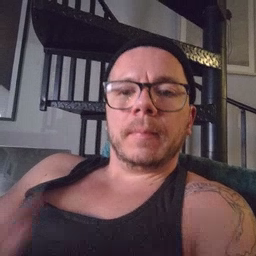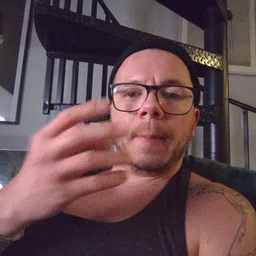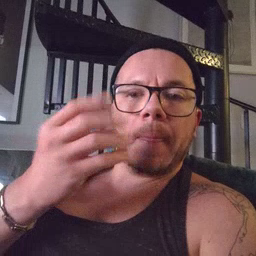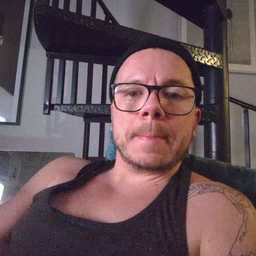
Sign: outside